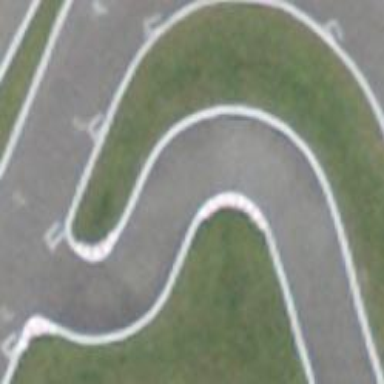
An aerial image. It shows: Asphalt raceway designed for karting sports.